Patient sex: F
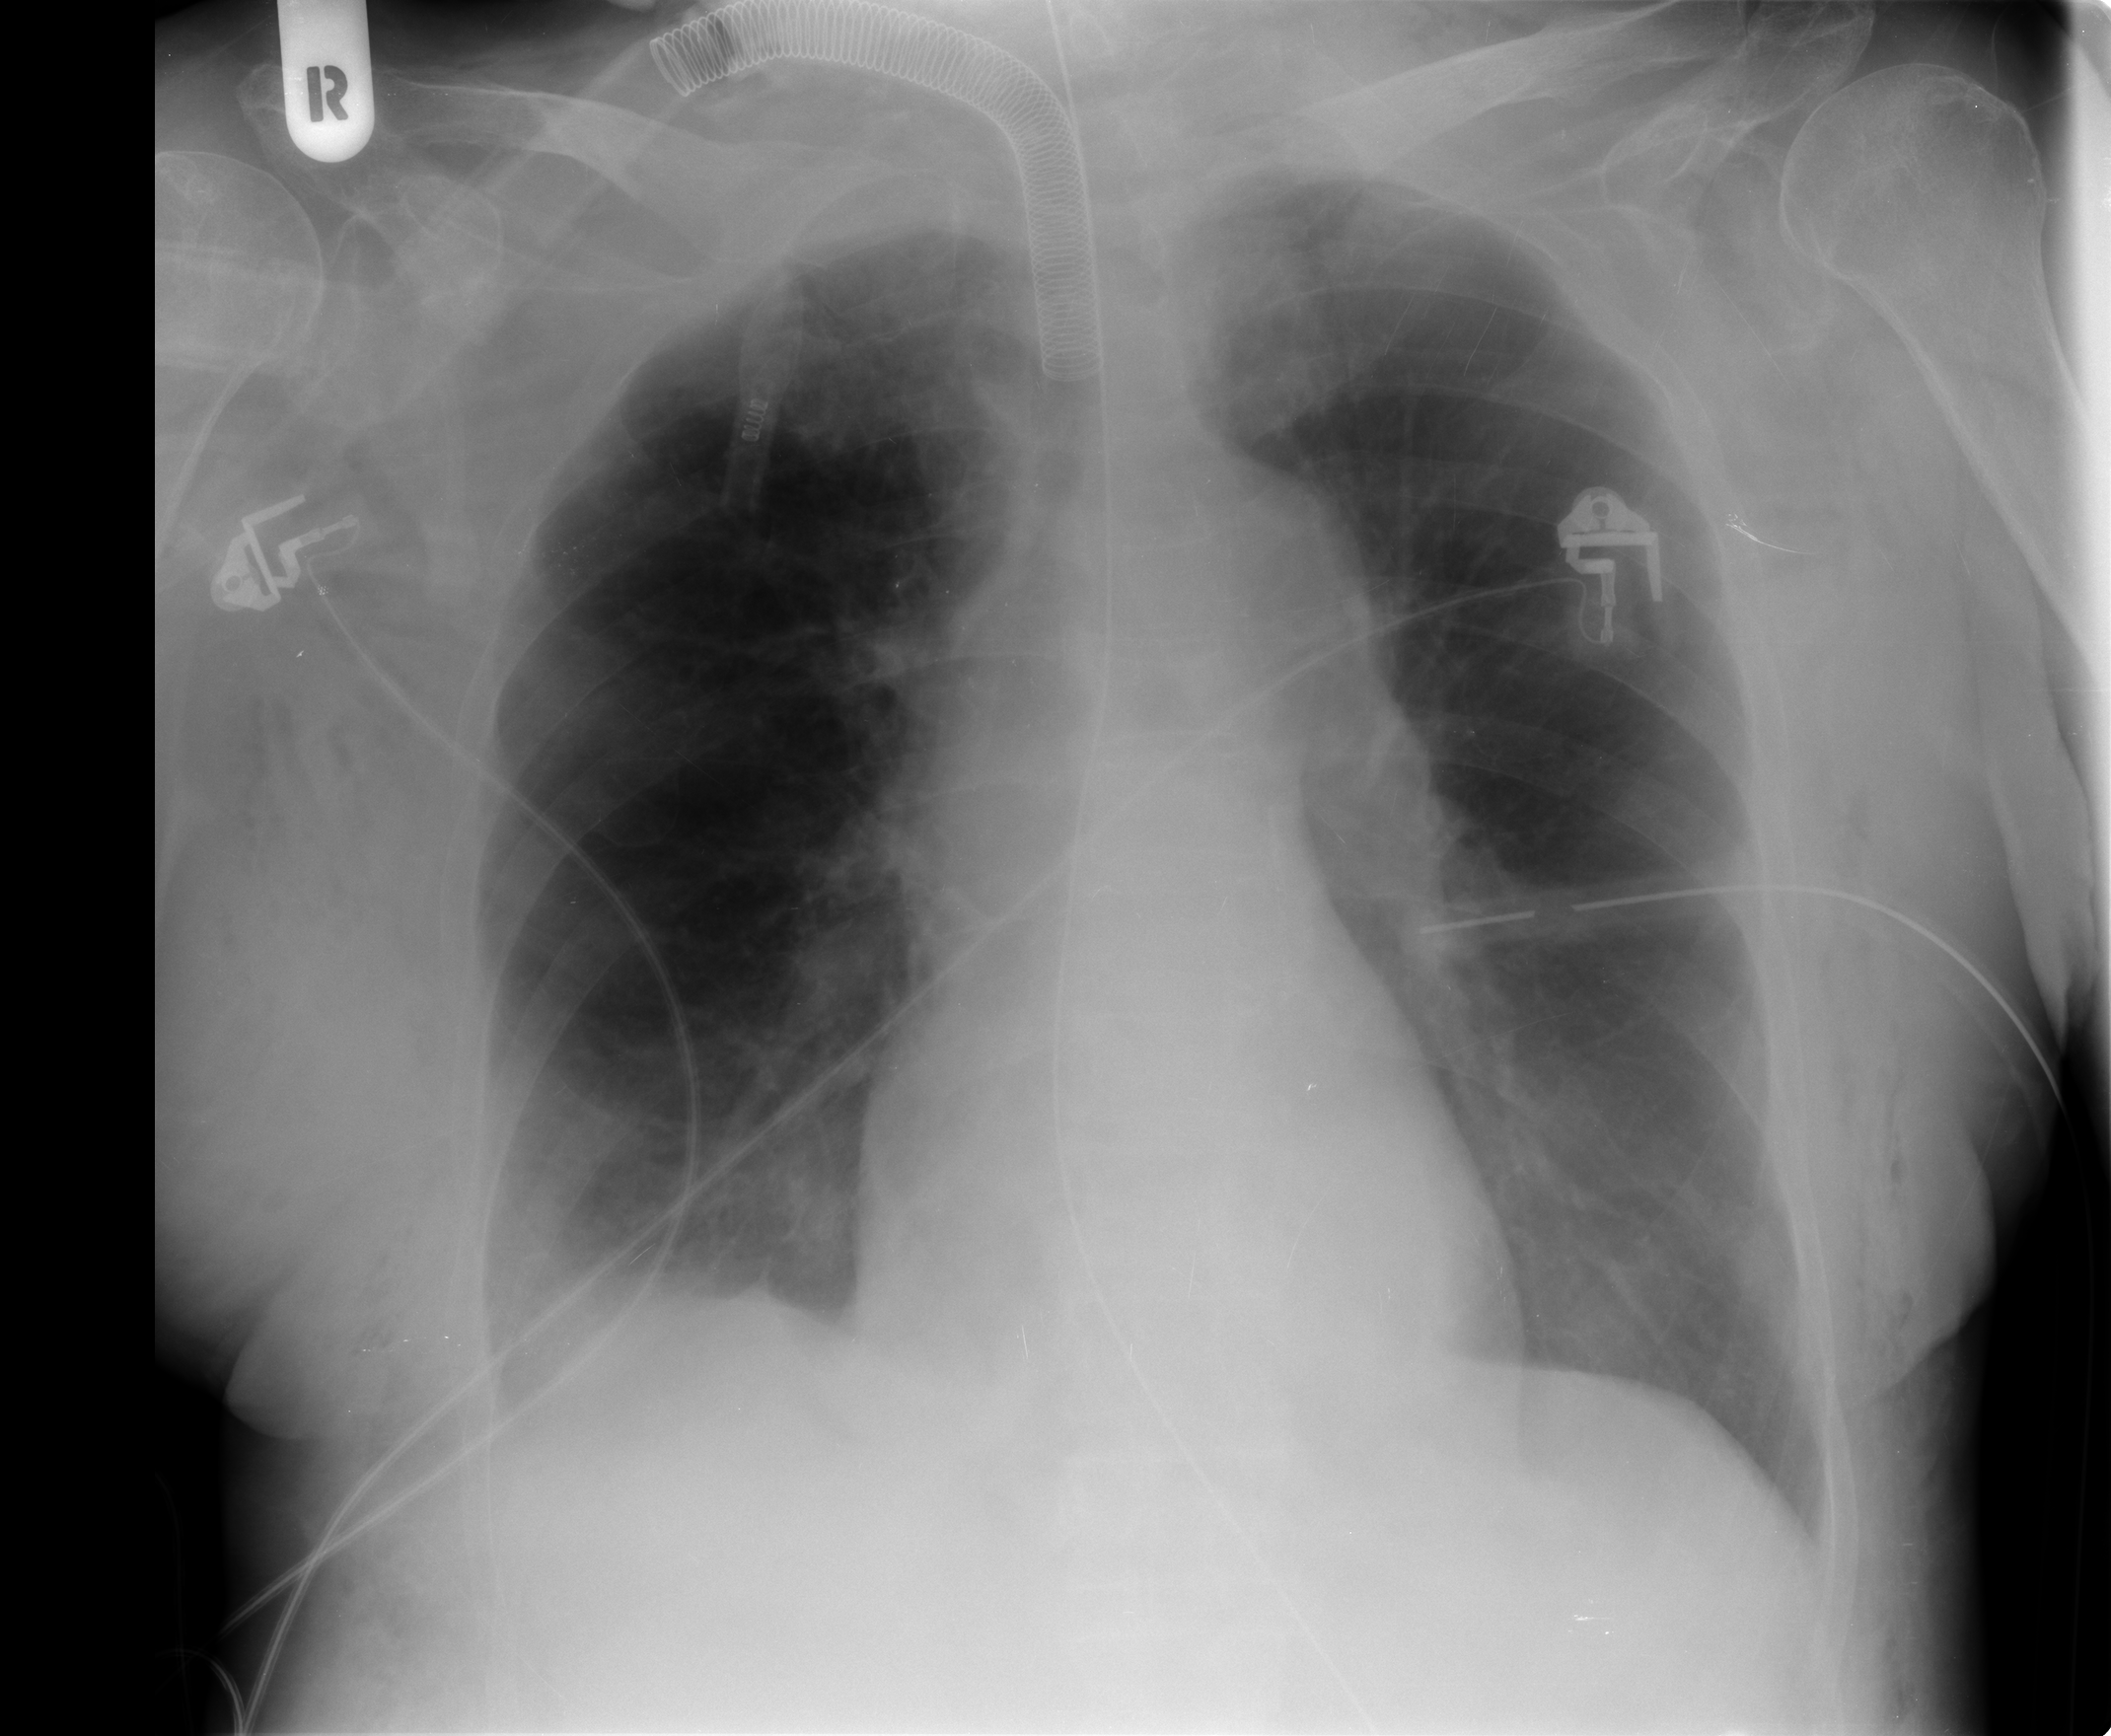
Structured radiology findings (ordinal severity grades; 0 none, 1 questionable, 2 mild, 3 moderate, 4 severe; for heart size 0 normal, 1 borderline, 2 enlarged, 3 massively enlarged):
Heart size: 0
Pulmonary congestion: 0
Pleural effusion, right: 1
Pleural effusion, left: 0
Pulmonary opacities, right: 0
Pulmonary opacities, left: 0
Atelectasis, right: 2
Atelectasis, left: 2